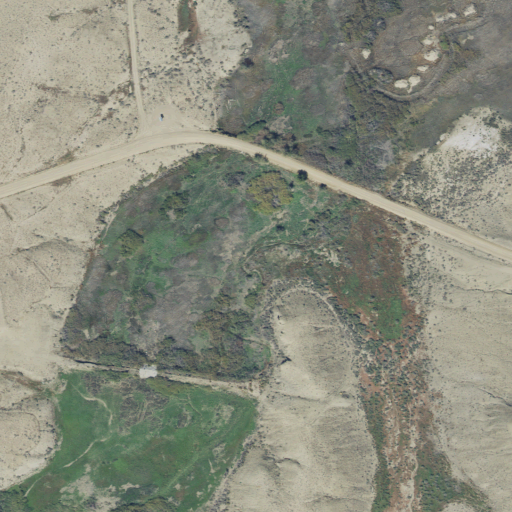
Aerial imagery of valley in Utah named Shoemaker Wash containing shrub, woody wetlands, pasture, herbaceous wetlands, open development, and low intensity development